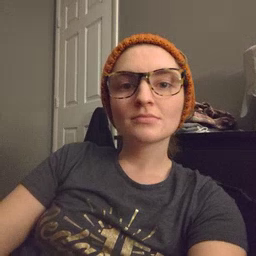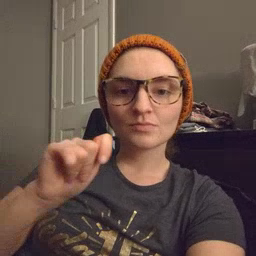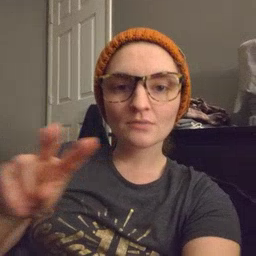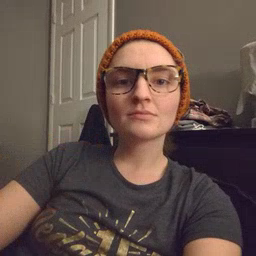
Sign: TV